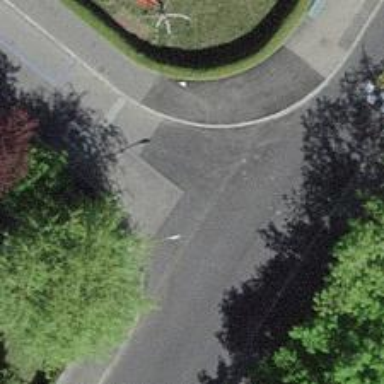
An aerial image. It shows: Unmarked crossing with traffic calming table on the road.